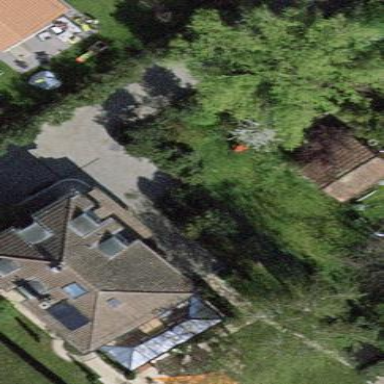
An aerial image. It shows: Garden enclosed by fence.